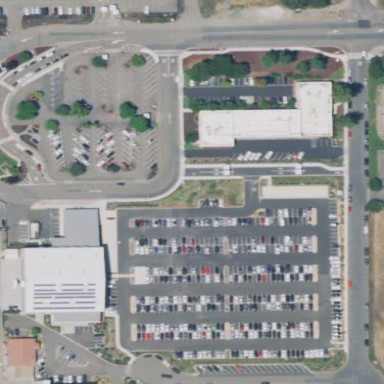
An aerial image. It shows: Parking area with asphalt surface.